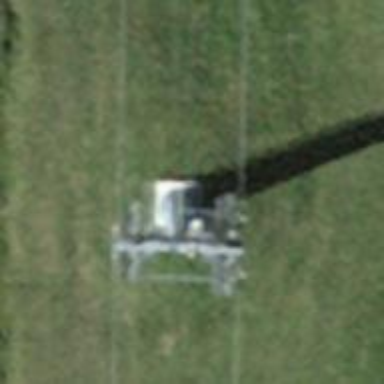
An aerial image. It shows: Pylon for aerialway.